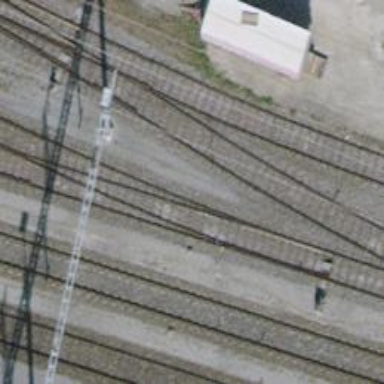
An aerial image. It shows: Railway switch.